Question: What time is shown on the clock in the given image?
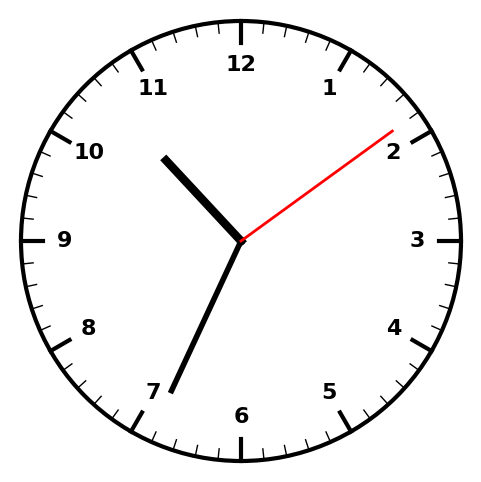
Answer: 10:34:09